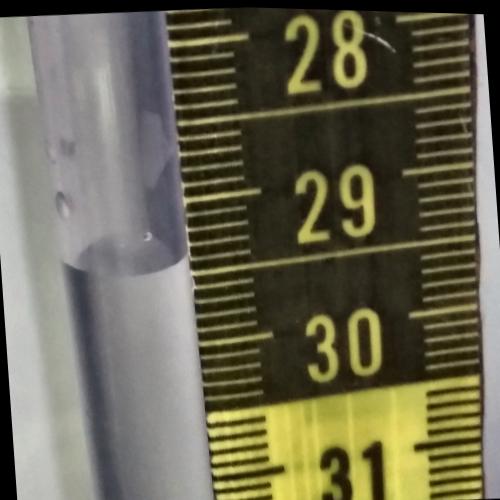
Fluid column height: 29.4 cm